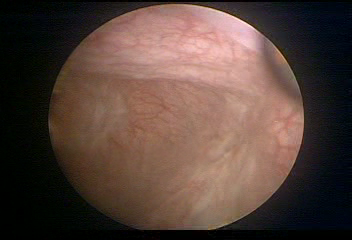
Modality: WLC
Class: Normal mucosa
Bladder cancer association: No